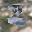
Label: 2